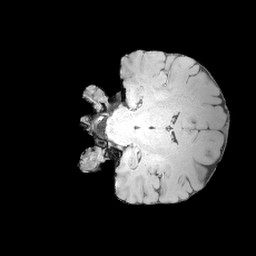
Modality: MP2RAGE
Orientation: coronal